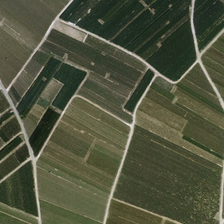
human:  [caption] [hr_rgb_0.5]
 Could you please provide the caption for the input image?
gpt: there are several paths near the green wheat fields .

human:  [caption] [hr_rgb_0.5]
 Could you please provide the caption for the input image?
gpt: this land has grown a lot of farmland .

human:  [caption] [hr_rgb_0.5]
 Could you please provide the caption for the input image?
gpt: there are several paths near the green wheat fields .

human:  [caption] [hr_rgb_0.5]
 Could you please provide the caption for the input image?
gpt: this land has grown a lot of farmland .

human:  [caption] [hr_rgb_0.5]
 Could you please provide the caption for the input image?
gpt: there are several paths near the green wheat fields .